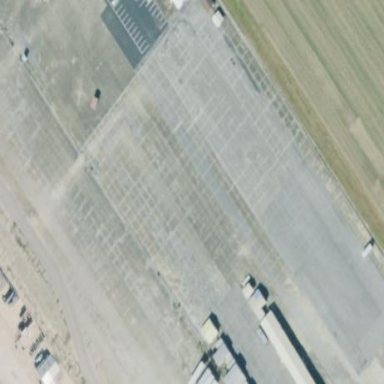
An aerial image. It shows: Apron at the airport.